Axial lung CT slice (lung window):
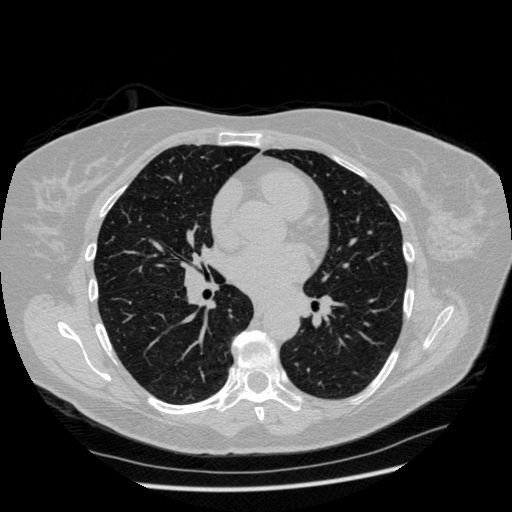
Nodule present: no